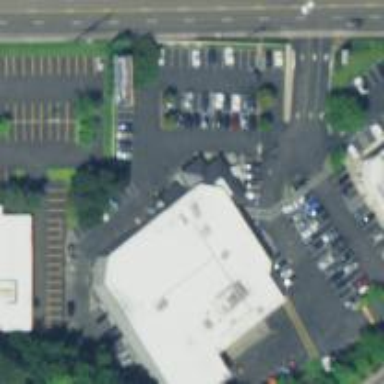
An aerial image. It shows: Parking space is available.